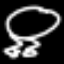
Label: frog